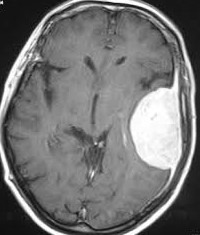
Label: meningioma